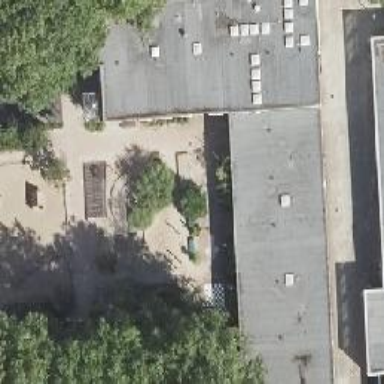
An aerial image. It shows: Kindergarten.